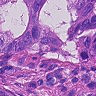
Metastatic tissue present: yes